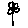
Label: flower